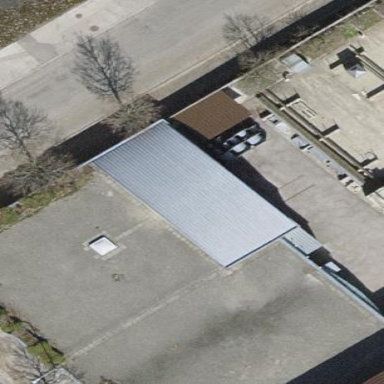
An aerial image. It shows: Distribution power substation located in building.